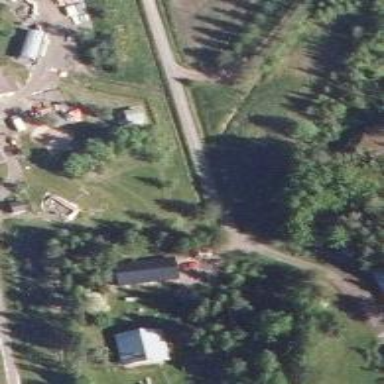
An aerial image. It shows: Driveway.